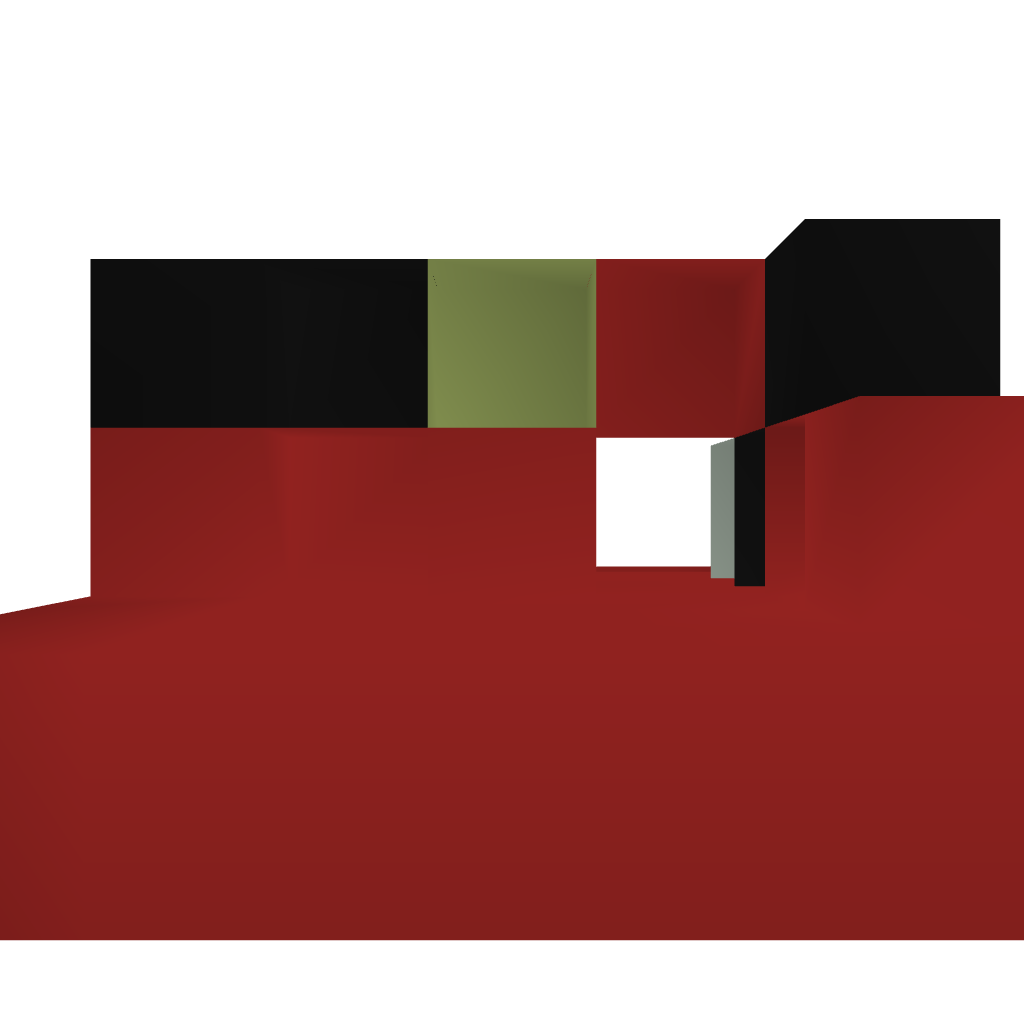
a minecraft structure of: No Daylight Device